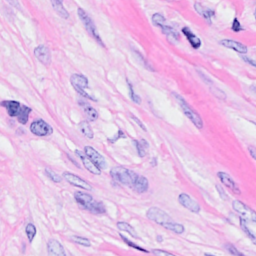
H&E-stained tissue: Breast